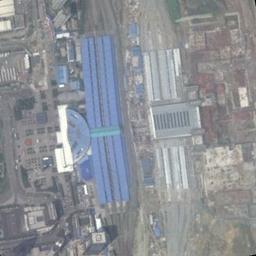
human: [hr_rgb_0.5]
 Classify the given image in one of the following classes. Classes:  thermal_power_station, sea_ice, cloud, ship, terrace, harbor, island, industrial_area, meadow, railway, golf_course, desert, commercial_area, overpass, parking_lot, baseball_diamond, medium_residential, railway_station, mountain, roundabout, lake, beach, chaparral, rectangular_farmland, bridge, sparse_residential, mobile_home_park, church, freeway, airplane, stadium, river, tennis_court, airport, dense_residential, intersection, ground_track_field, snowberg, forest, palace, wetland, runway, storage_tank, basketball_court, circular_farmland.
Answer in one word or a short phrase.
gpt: railway_station